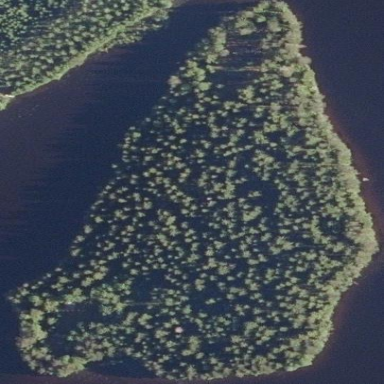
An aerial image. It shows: Island covered with woodland.